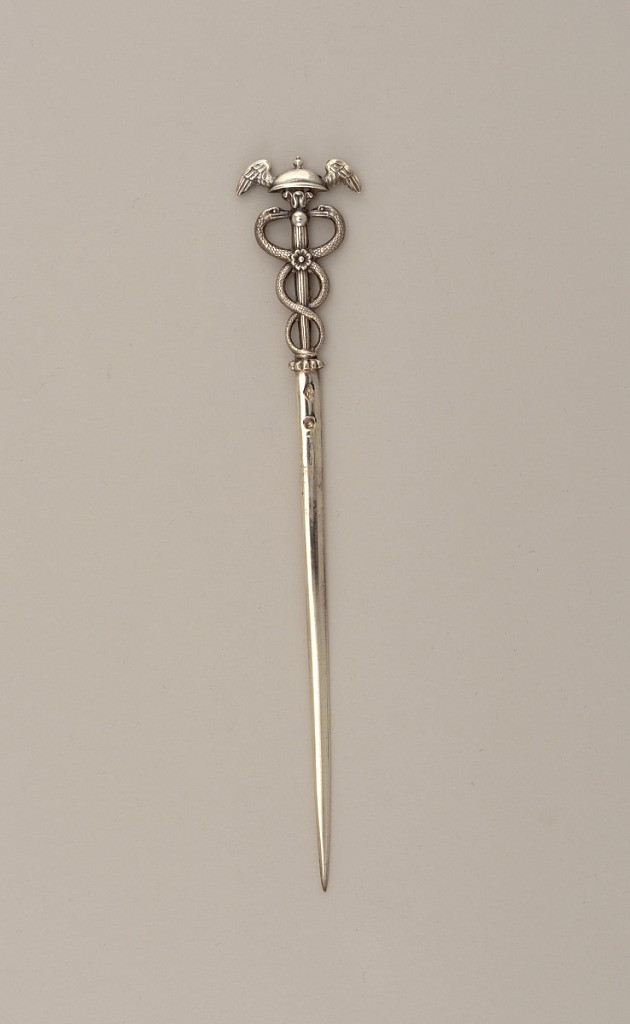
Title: Two Skewers with Caduceus Terminals
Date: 19th century
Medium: silver
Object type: skewers
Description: Skewer (a,b): tapering pointed stem or pin. Cast relief terminal depicting caduceus and winded cap of Hermes.